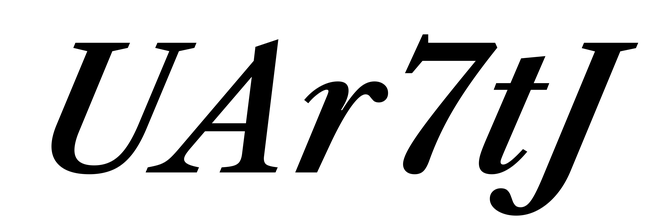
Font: LibreCaslonText-Italic_SemiBold_Italic